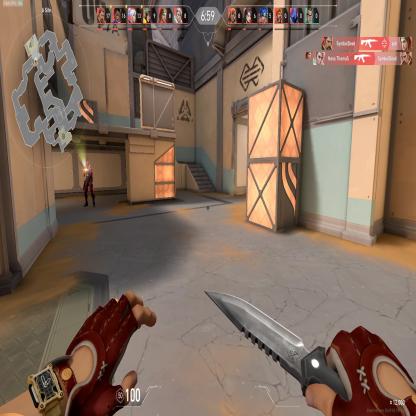
Label: enemy